Question: When I add 'overflow: hidden' to the class of the first span ('.welcome-show'), for some reason it pushes the other ones down a bit. How can I fix this ?

PHTML:
'''
<div class="col-lg-6 pull-left">
<p>
<span class="welcome-show">Zdravei, <?php echo $this->EscapeHtml($user->nick) ?></span>
<span class="rank">Rank:
<?php
switch ($user->role) {
case 1:
?>
<span class="rank-vip">VIP</span>
<?php
break;
case 2:
?>
<span class="rank-vipplus">VIP+</span>
<?php
break;
default:
?>
<span class="rank-none">Nikak'v</span>
<?php
break;
}
?>
</span>
<span class="credits-show">Krediti:
<?php echo $this->EscapeHtml($user->credits) ?>
</span>
<a href="/charge-credits" class="credits-charge-link">
<img src="/img/ui-icon-credits" class="ui-icon-credits"/>Zaredete krediti
</a>
<a href="/edit" class="register">
<span class="icon icon-settings ui-icon ui-icon-gear"></span>Nastroiki
</a>
<a href="/logout" class="register">
<span class="icon icon-logout ui-icon ui-icon-close"></span>Izlez
</a>
</p>
</div>
<?php
} else {
?>
<div class="col-lg-6 pull-left">
<p>
<a href="/login" class="login">
<span class="icon icon-login ui-icon ui-icon-key"></span>Vlez
</a>
<a href="/register" class="register">
<span class="icon icon-register ui-icon ui-icon-person"></span>Registrirai se
</a>
</p>
</div>
<?php
}
?>
'''
CSS:
'''
.welcome-show {
display: inline-block;
max-width: 200px !important;
white-space: nowrap;
overflow: hidden;
text-overflow: ellipsis;
}
'''
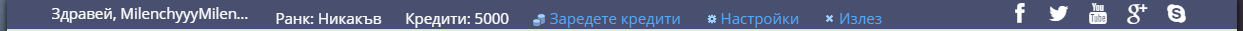
Answer: This will help you to align the other element that goes down center vertical. Change the height in my answer. Hope this helps :)
'''
.the-other-element{
height:100px;
line-height:100px;
...
}
'''